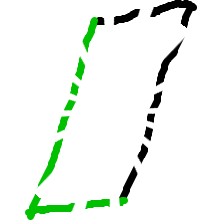
Shape: parallelogram